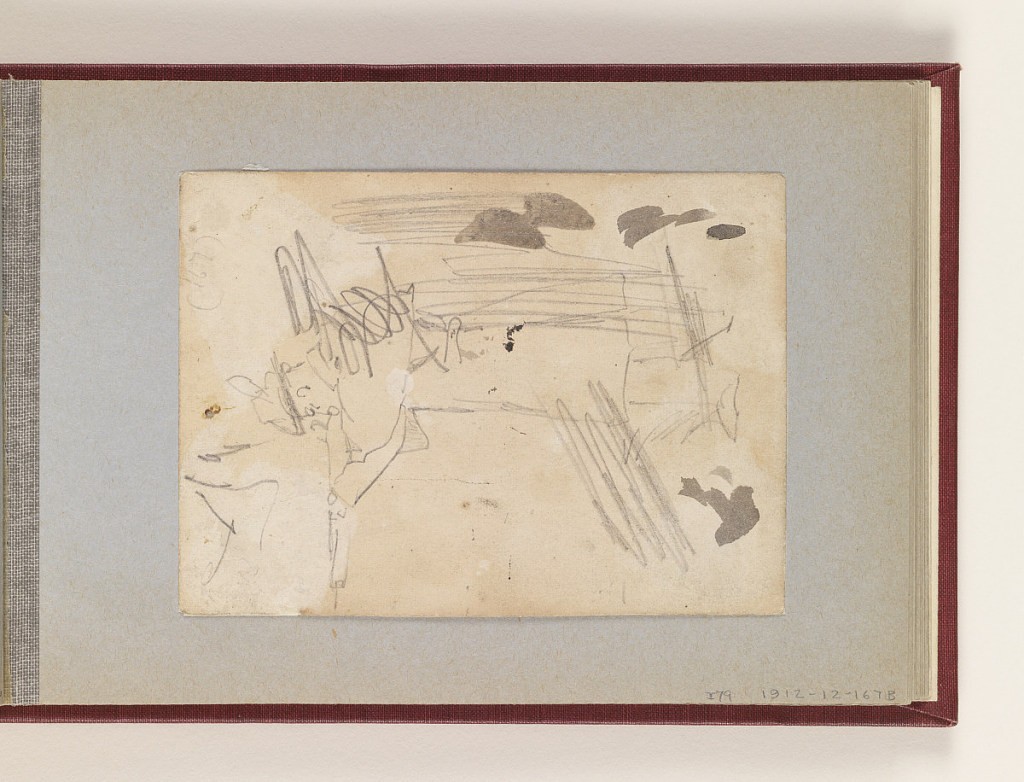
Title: Soldier Firing a Rifle
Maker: Winslow Homer, American, 1836–1910
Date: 1862
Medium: Graphite, brush and gray wash on cream wove paper, laid down
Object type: Drawing
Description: Vertical view of a soldier firing a rifle, with graphite strokes and touches of brush and gray watercolor.